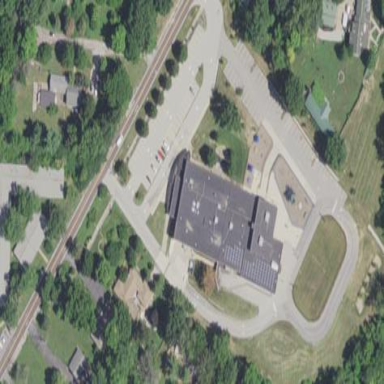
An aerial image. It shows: School building.